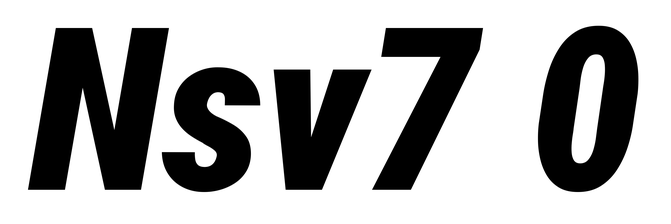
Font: Roboto-Italic_Condensed_Black_Italic